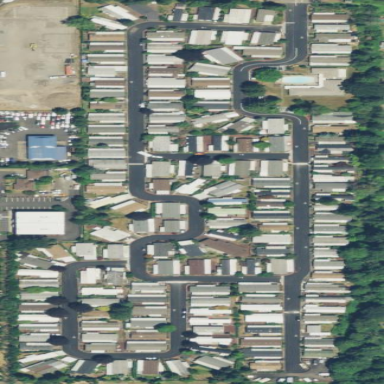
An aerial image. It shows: Residential area designated as trailer park.